Interaction volume radius: 5 \u00c5
Interaction volume height: 15 \u00c5
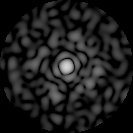
Disorder parameter: 0.8873